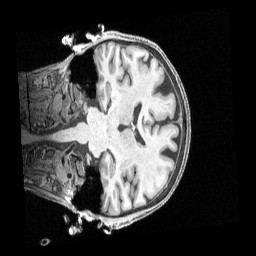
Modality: T1w
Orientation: coronal
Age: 74
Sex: female
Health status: healthy
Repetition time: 2.4 s
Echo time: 0.00222 s